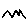
Label: zigzag